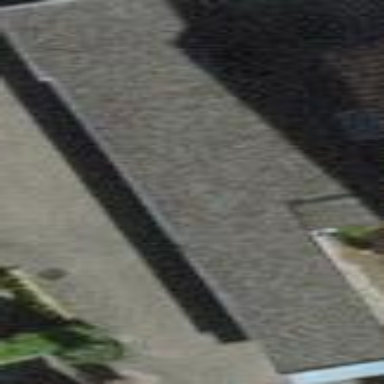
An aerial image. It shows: Group of garages.